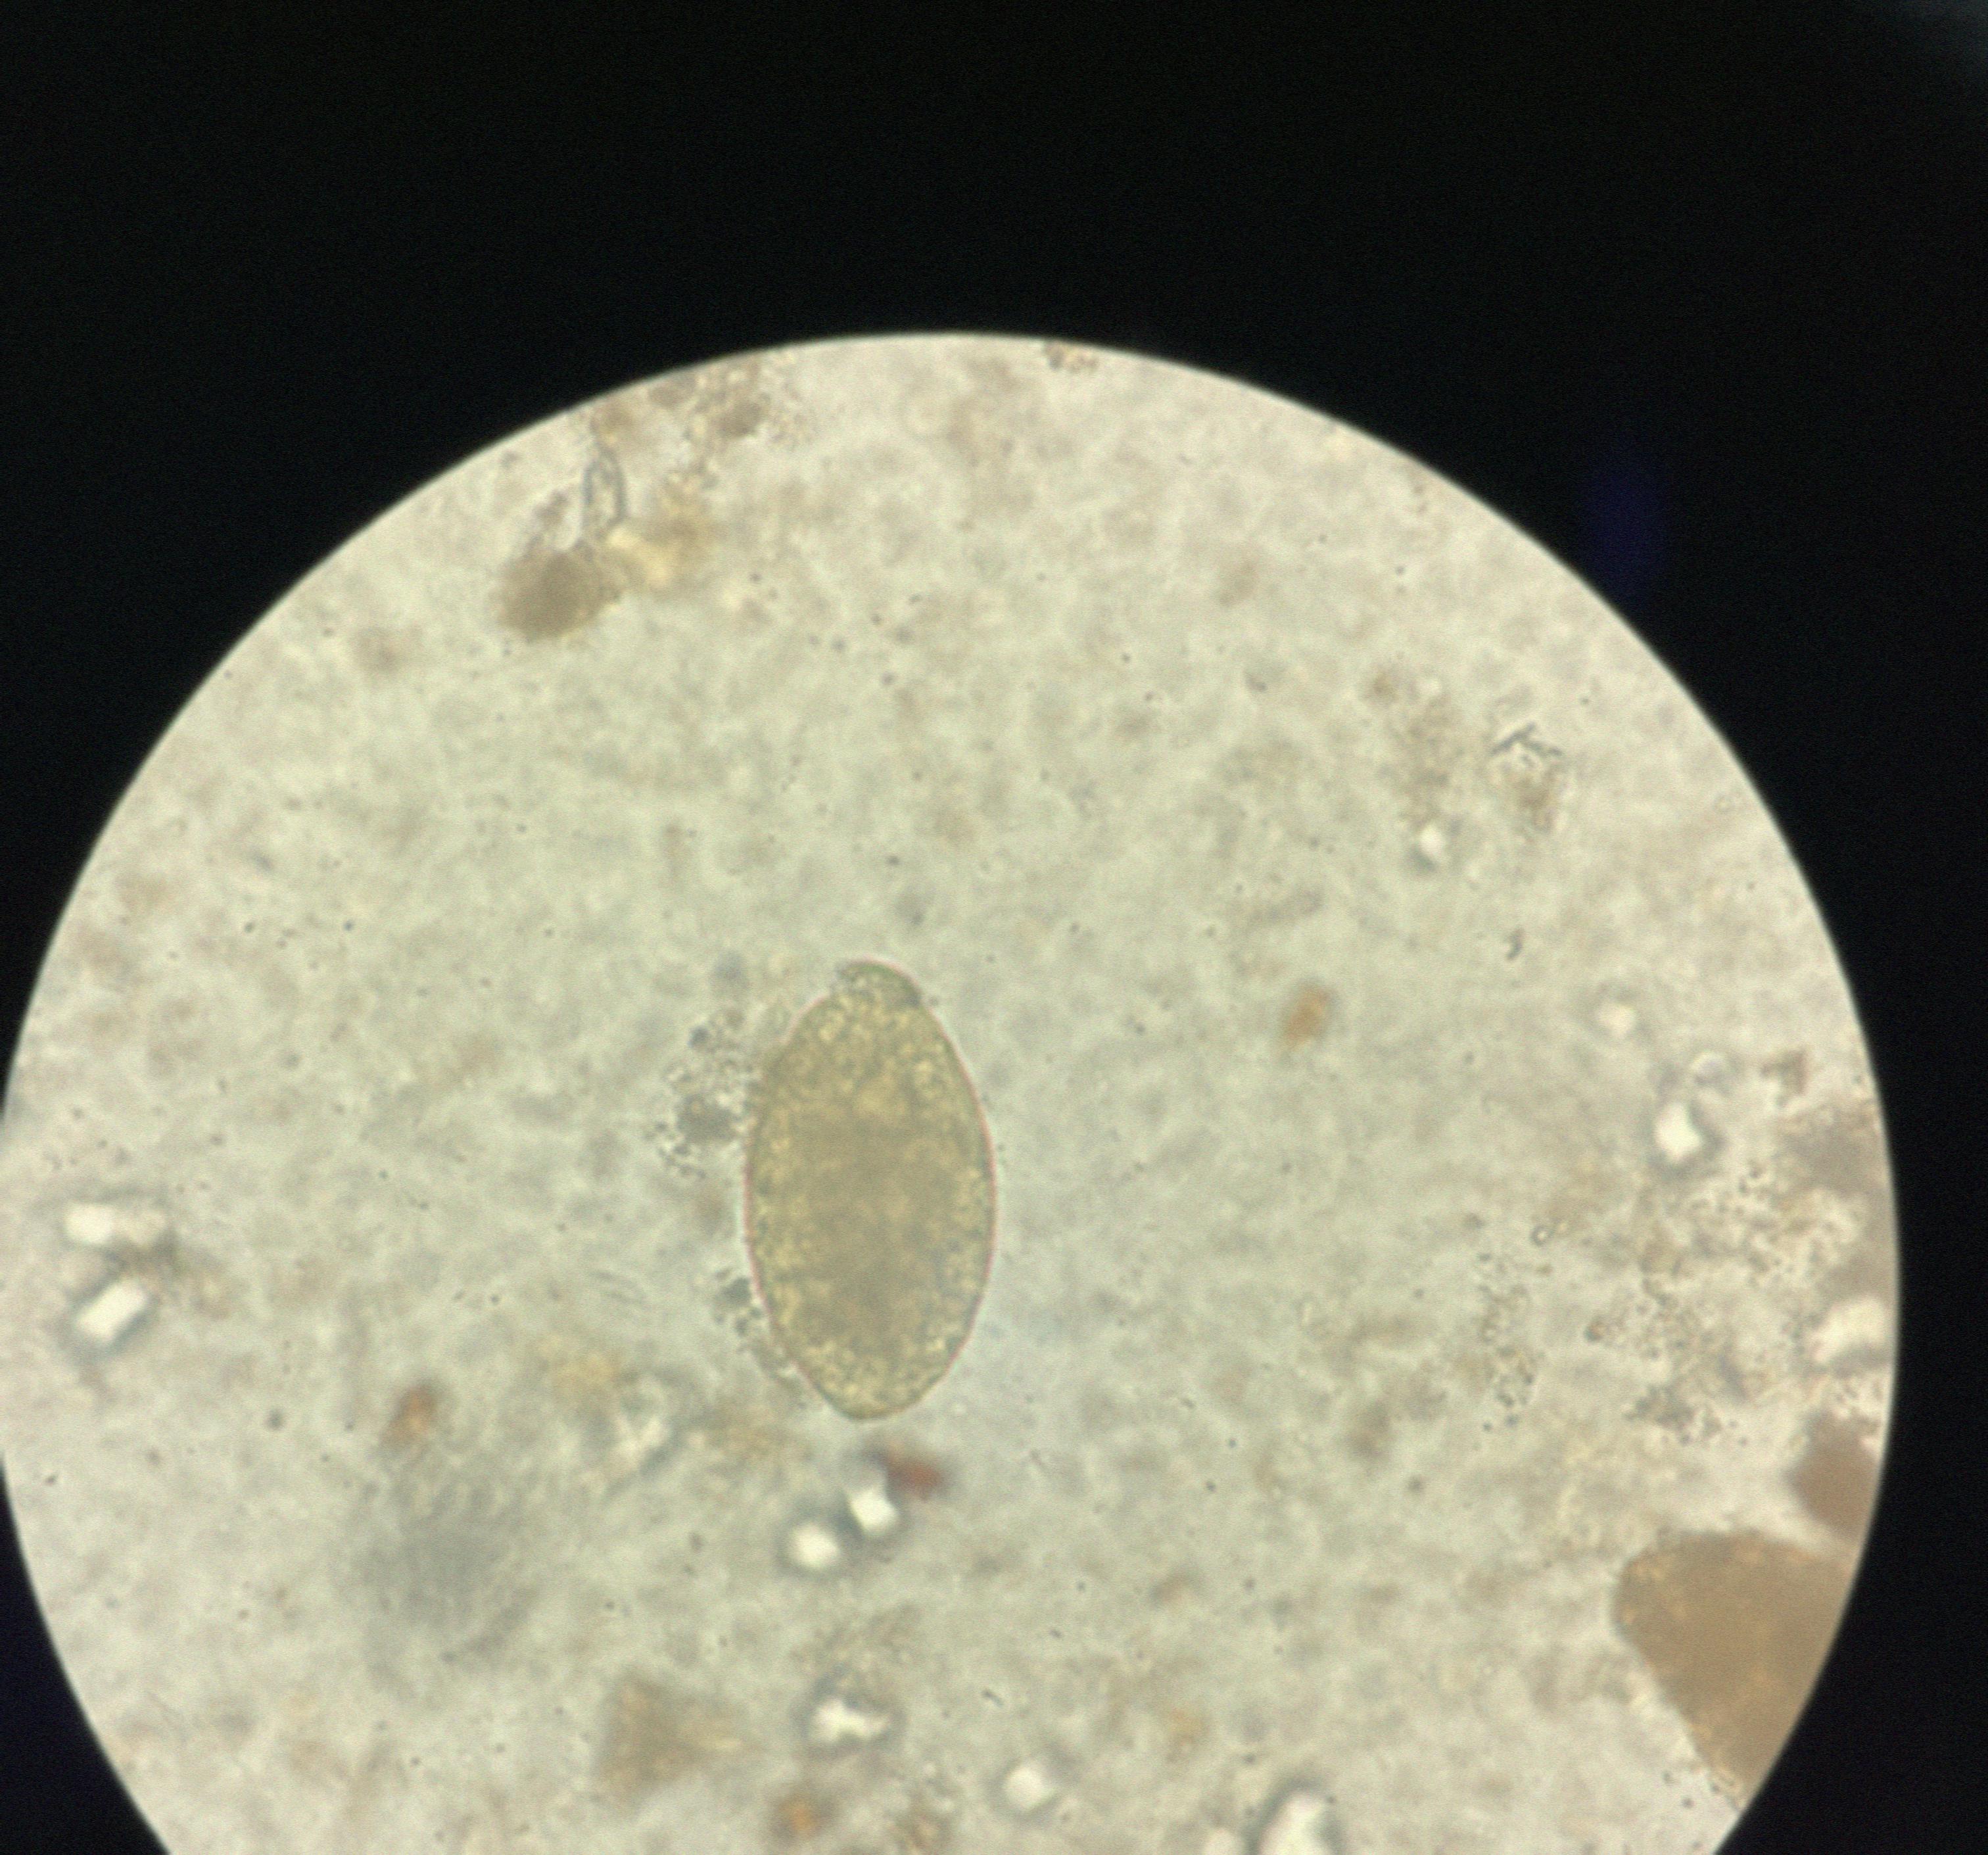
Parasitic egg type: Fasciolopsis buski